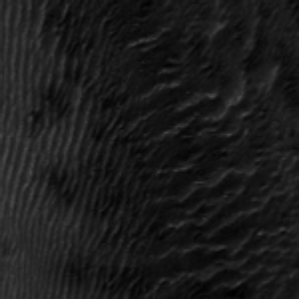
Label: frost